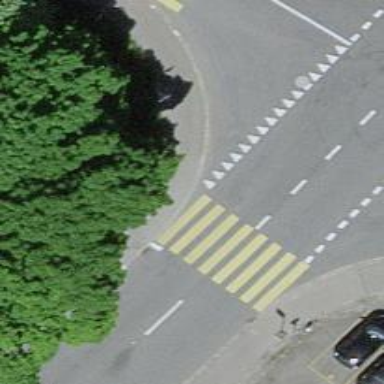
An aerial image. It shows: Kerb barrier.